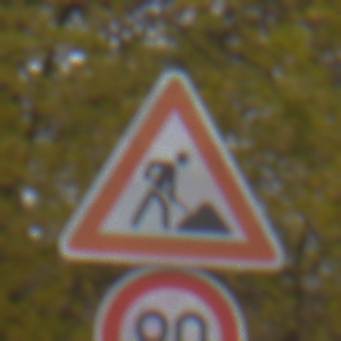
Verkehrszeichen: Arbeitsstelle
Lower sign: Geschwindigkeit90
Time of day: MorningAfternoon
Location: Outdoor (Nature)
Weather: Overcast
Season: Autumn
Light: Natural